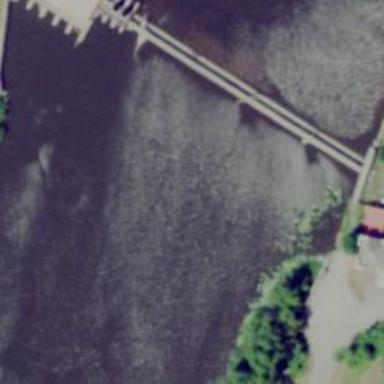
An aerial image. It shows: Dam along waterway.